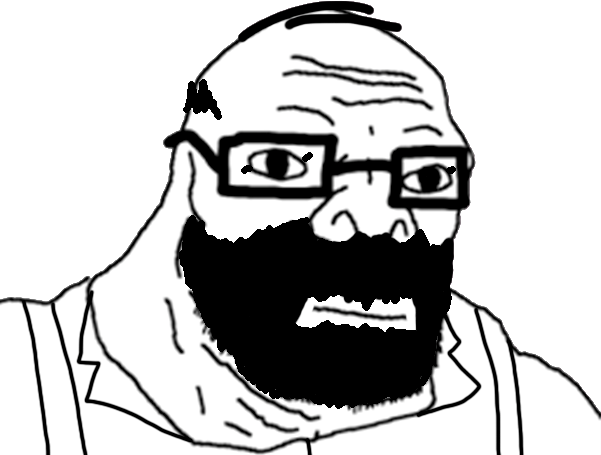
Label: 5_Craig